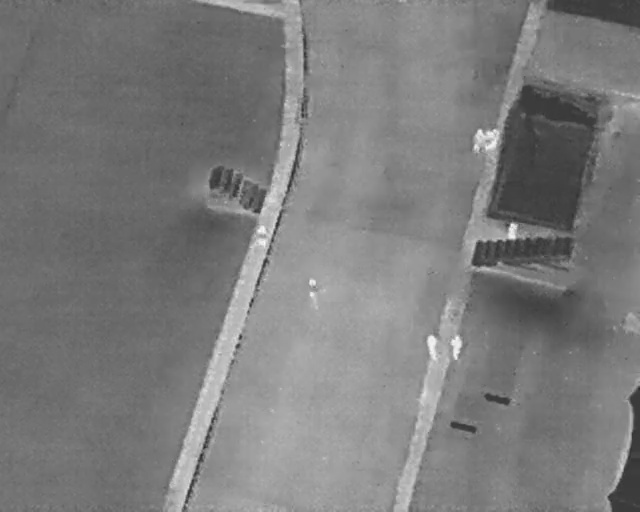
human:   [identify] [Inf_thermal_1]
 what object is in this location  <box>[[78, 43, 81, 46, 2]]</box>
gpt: <ref>1 medium person at the right</ref>

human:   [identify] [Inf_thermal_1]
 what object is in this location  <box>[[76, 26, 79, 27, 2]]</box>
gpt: <ref>1 small person at the top right</ref>

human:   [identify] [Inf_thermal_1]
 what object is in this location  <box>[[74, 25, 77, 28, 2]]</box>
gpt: <ref>1 medium person at the top right</ref>

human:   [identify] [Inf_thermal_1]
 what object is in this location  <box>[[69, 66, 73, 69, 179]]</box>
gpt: <ref>1 large person at the right</ref>